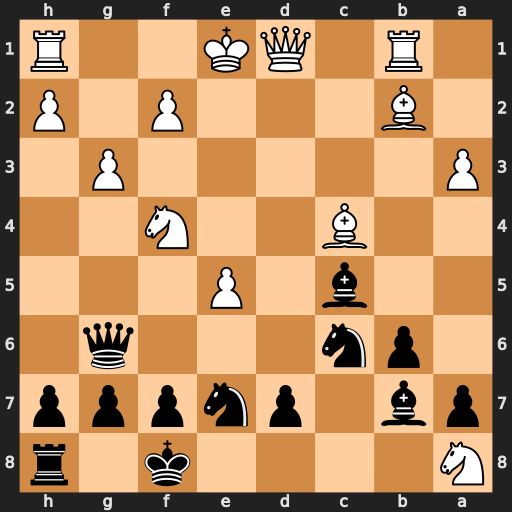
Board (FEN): N4k1r/pb1pnppp/1pn3q1/2b1P3/2B2N2/P5P1/1B3P1P/1R1QK2R
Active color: b
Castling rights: K
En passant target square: -
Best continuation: Qe4+ Kd2 Qxc4